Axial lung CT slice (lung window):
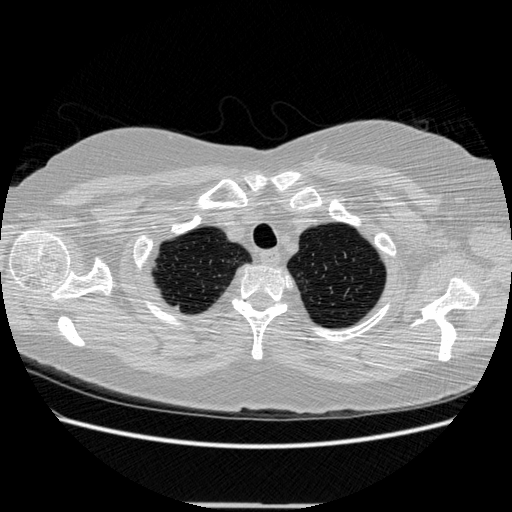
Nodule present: no